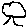
Label: tree